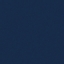
Label: SeaLake